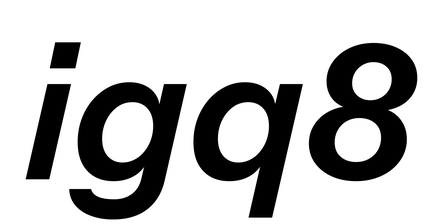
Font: InstrumentSans-Italic_SemiBold_Italic